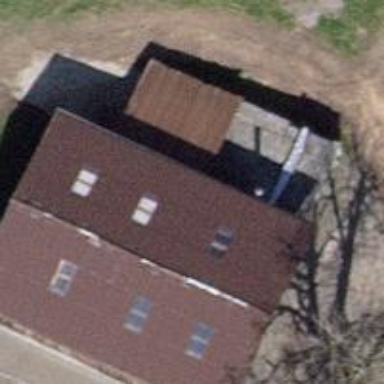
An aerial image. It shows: Farm auxiliary building.